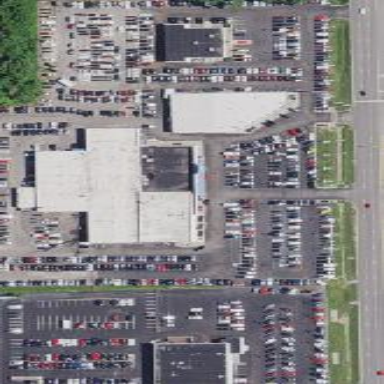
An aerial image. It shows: Building that houses car shop.